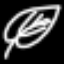
Label: leaf